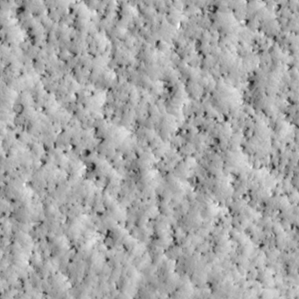
Label: non_frost